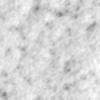
Label: no_change